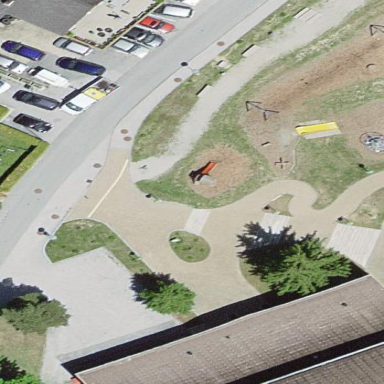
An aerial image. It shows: Playground area for leisure activities on the land.